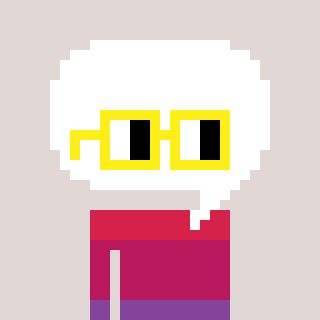
a pixel art character with square yellow glasses, a speech bubble-shaped head and a cold-colored body on a warm background